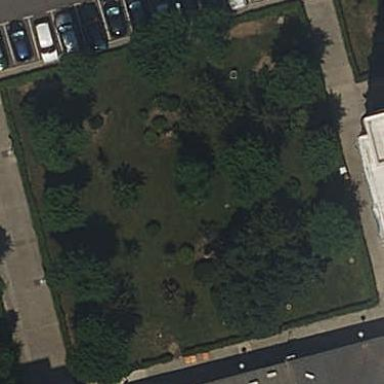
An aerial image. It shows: Garden that is leisure land.